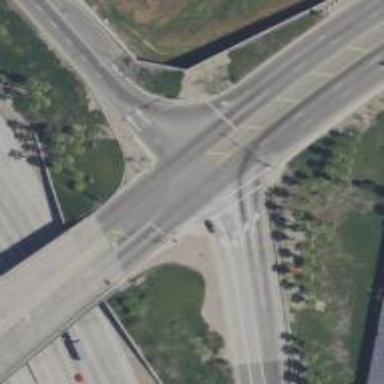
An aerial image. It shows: Uncontrolled crossing on the road.